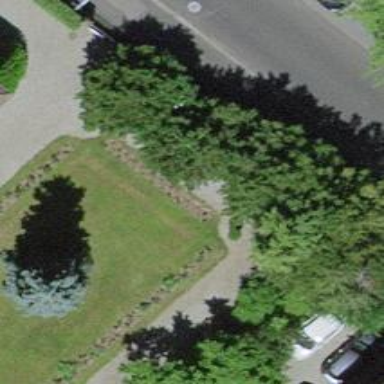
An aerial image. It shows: Shrub in its natural environment.